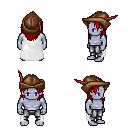
a pixel art fantasy rpg character, male body template, dark elf, purple skin, white cape, metal pants, red long hairstyle, leather cap, four views (front, back, left, right), 2x2 character sprite sheet, small pixel art, hard edges, no anti-aliasing